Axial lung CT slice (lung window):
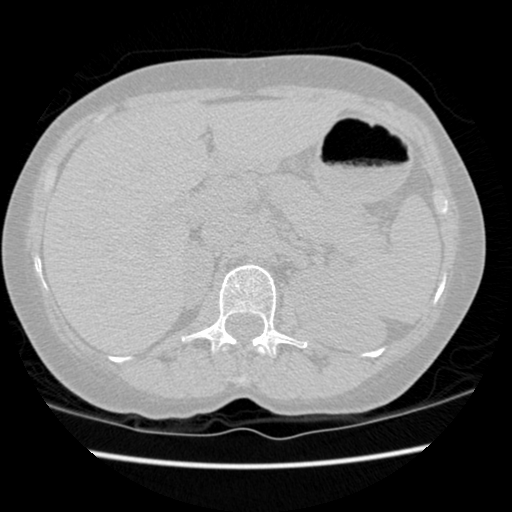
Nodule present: no